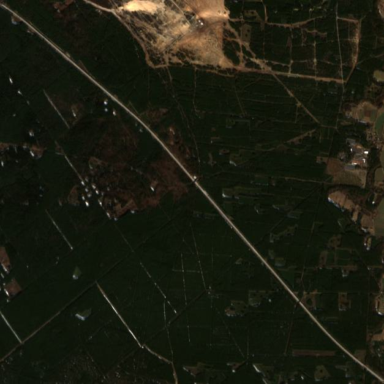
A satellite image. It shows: Trunk highway area.